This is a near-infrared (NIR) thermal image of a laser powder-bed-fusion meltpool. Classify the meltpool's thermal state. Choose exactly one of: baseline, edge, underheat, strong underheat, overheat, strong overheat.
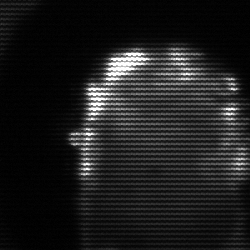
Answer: baseline